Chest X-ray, PA view. Patient: 67 years old, sex M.
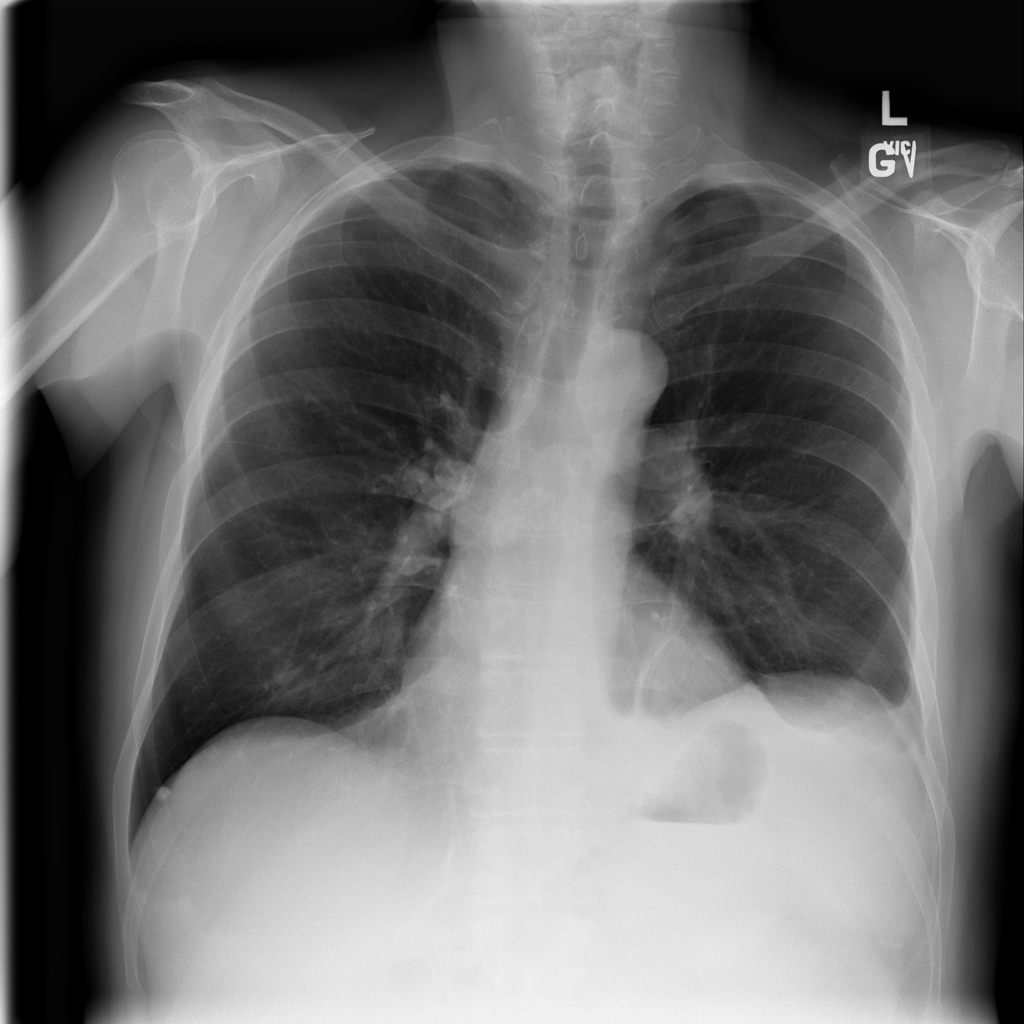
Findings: Atelectasis, Effusion